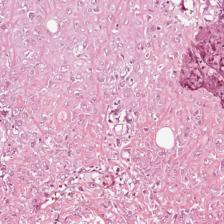
Label: Viable